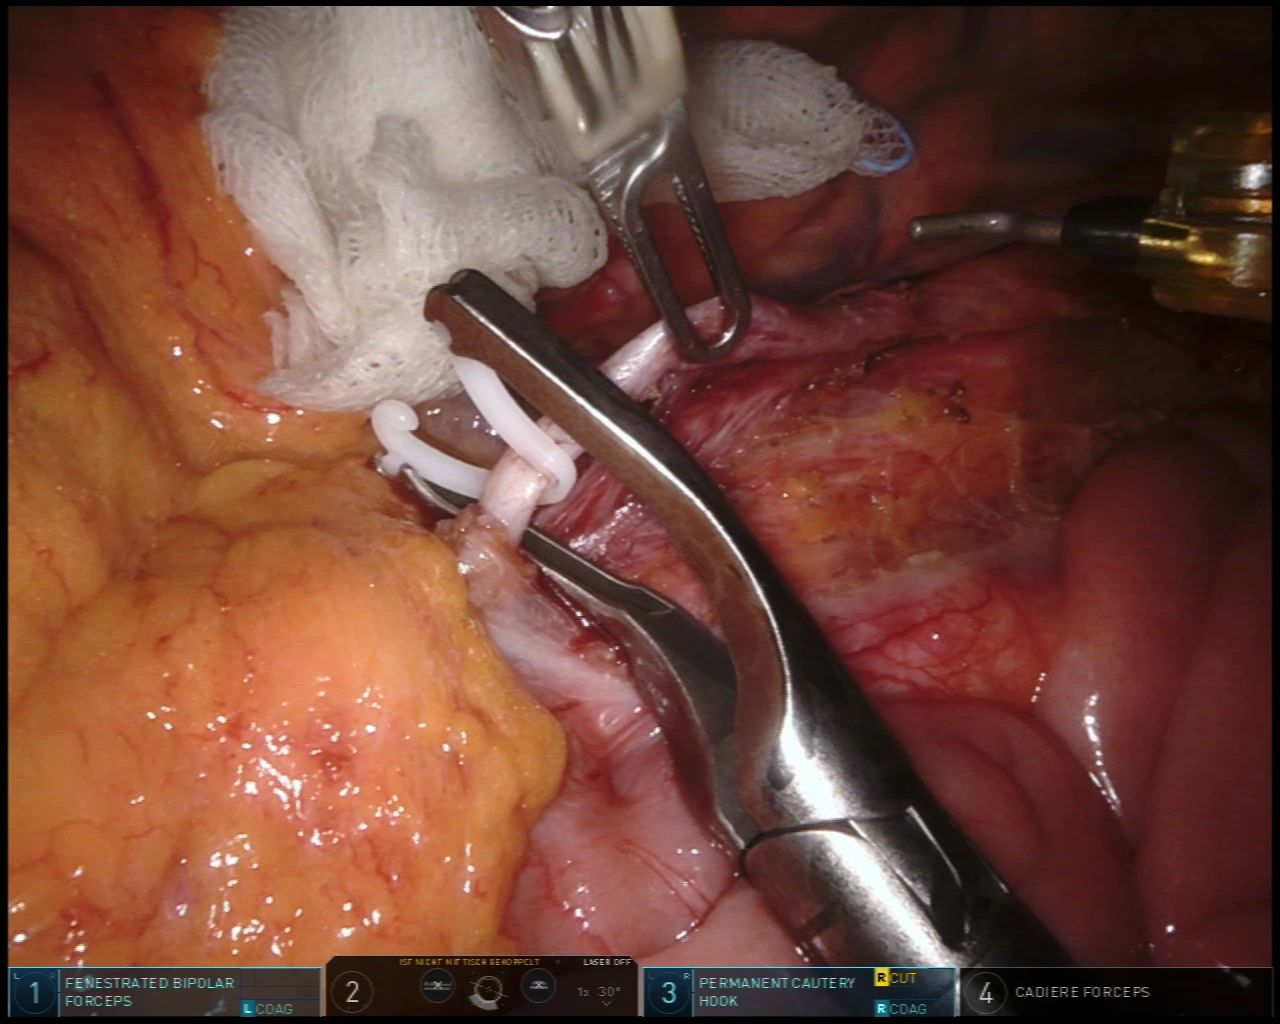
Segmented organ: inferior_mesenteric_artery
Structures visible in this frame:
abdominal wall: no
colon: no
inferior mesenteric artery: yes
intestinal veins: yes
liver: no
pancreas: no
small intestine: yes
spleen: no
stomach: no
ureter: no
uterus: no
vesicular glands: no